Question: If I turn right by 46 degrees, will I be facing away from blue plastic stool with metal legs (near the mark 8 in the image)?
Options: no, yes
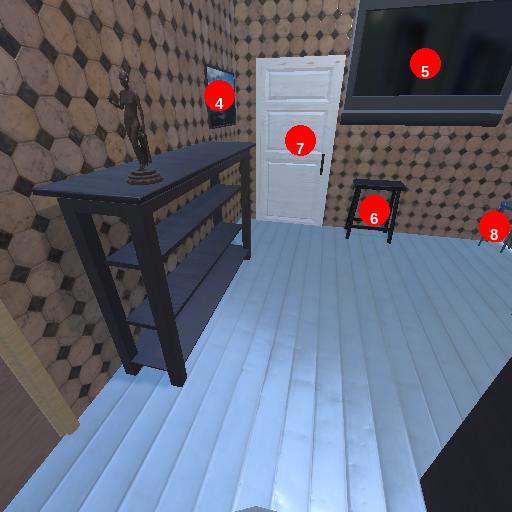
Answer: no